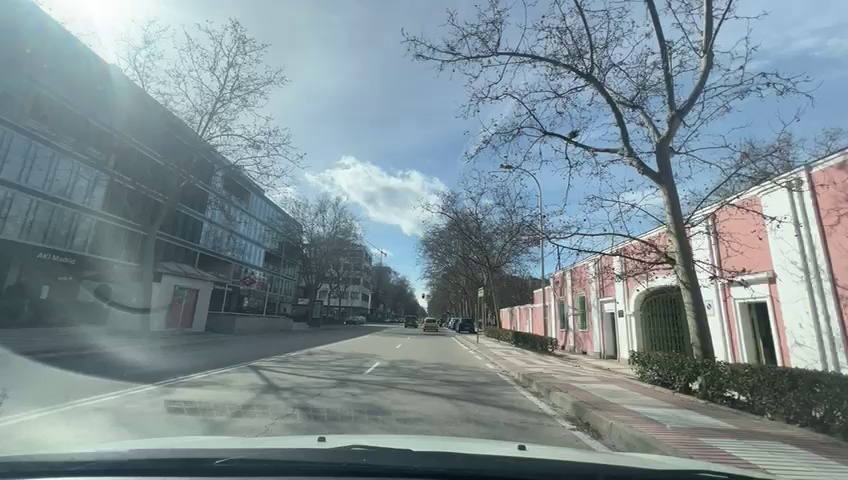
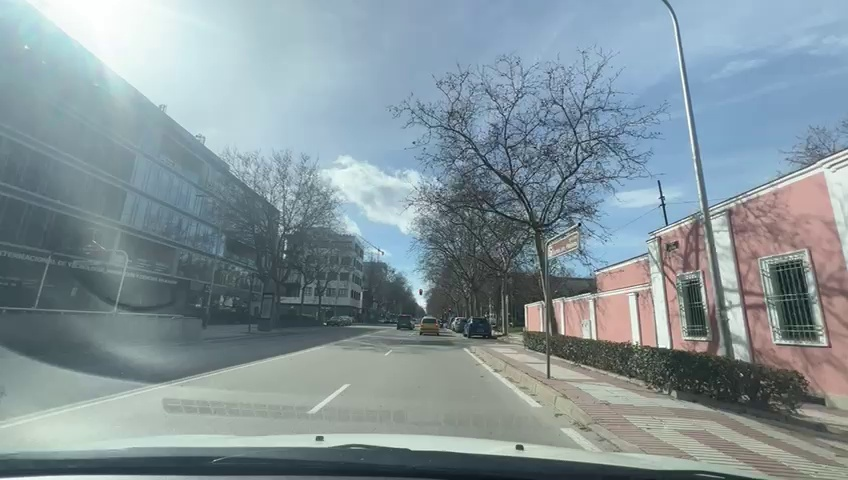
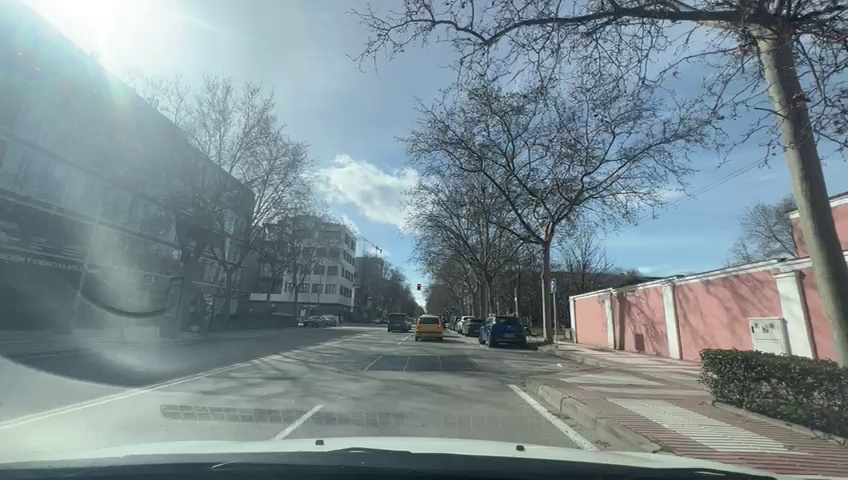
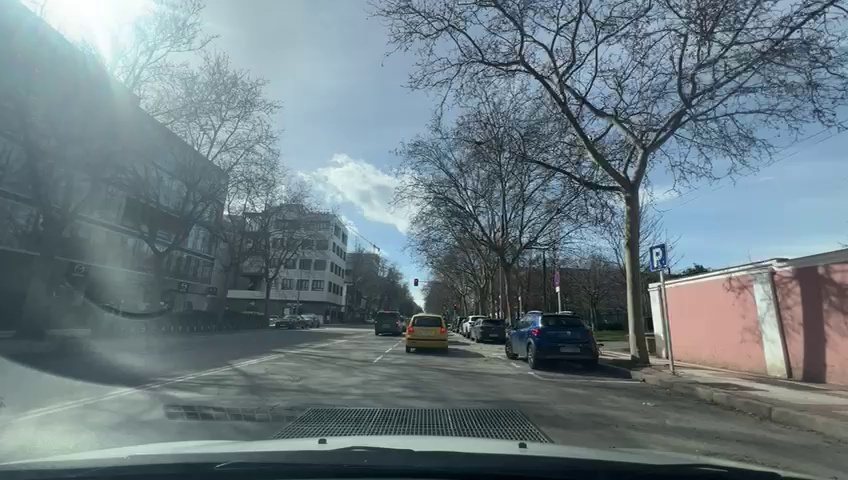
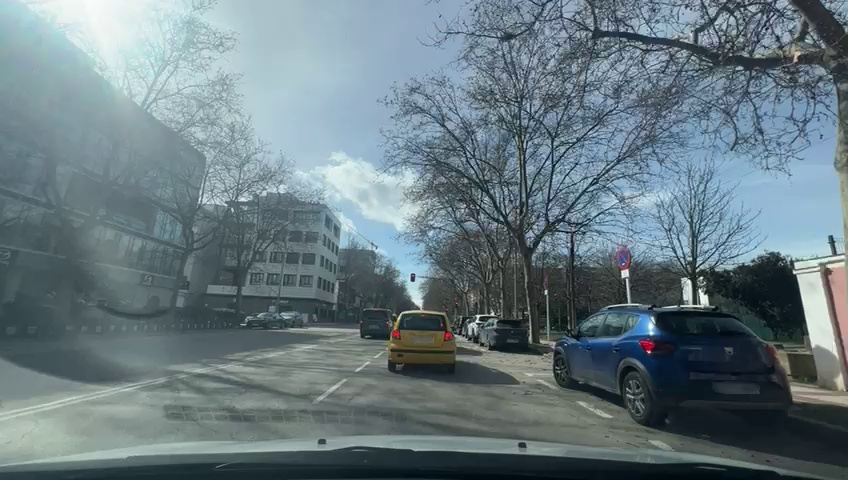
Situation: Leading braking
Question: Is there a vehicle directly ahead in the ego lane with brake lights on?
Answer: Yes
Reasoning: A yellow car can be observed directly in front of us, with the brake lights on completelly stopped

Situation: Leading braking
Question: Is the distance between the ego vehicle and the vehicle ahead decreasing?
Answer: Yes
Reasoning: As can be observed in the sequence of pictures, the cars size is increasing and therefore it means that we are getting closed to the object

Situation: Leading braking
Question: Is either the ego vehicle or the leading vehicle stationary?
Answer: Yes
Reasoning: The leading vehicle is stationary in front of us, after a sequence of pictures in which it can be figured out that the car in front of us has braked

Situation: Leading braking
Question: Is the ego vehicle decelerating due to dense traffic or congestion ahead?
Answer: Yes
Reasoning: The vehicle directly in front of us is braking due to a traffic light that caused a small congestion ahead